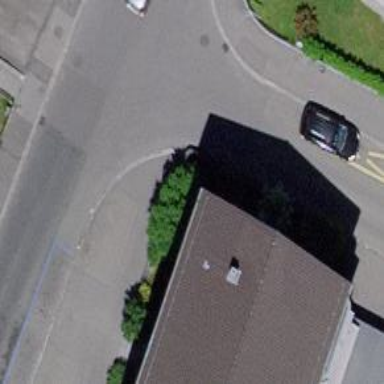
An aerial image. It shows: Kerb barrier.